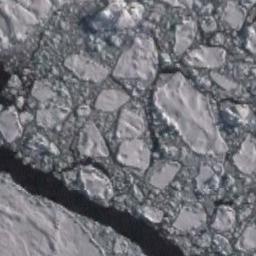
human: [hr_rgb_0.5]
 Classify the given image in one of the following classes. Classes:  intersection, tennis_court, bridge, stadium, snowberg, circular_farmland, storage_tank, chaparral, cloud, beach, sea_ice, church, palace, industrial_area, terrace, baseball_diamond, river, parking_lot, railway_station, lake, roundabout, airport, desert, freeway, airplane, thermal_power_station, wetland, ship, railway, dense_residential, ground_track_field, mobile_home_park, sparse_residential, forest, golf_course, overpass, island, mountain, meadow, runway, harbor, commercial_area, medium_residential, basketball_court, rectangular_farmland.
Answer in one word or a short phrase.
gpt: sea_ice